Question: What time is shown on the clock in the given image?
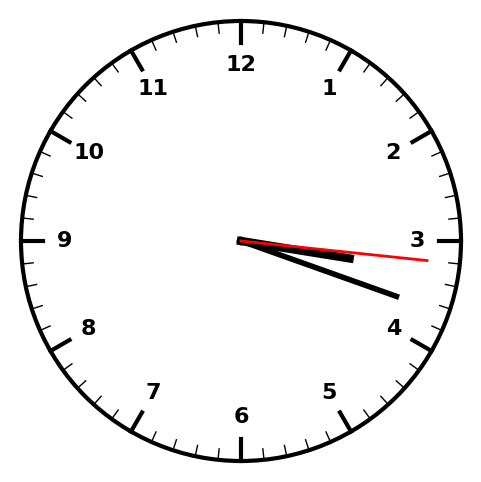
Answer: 03:18:16